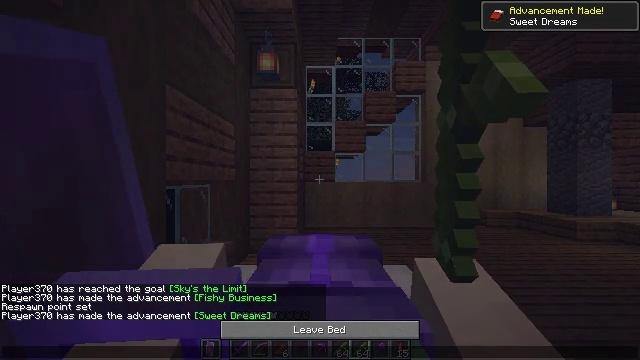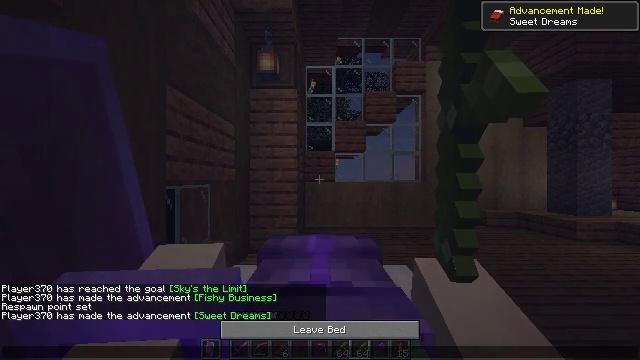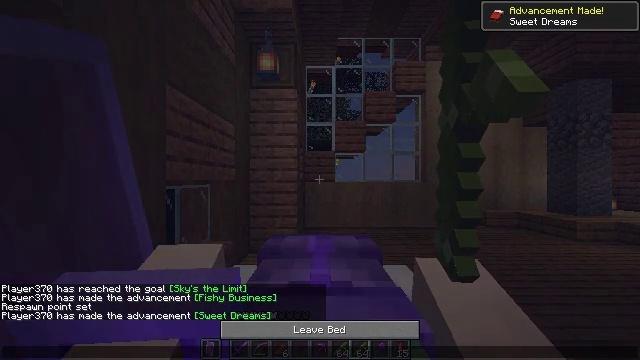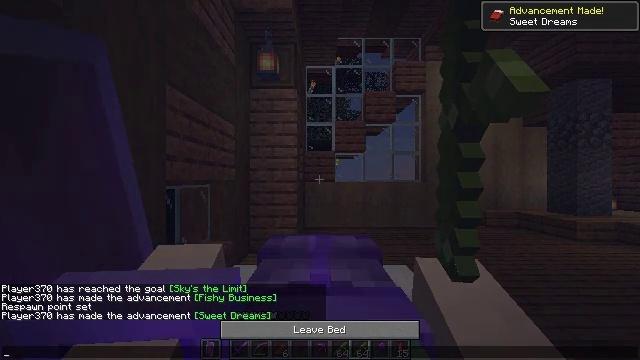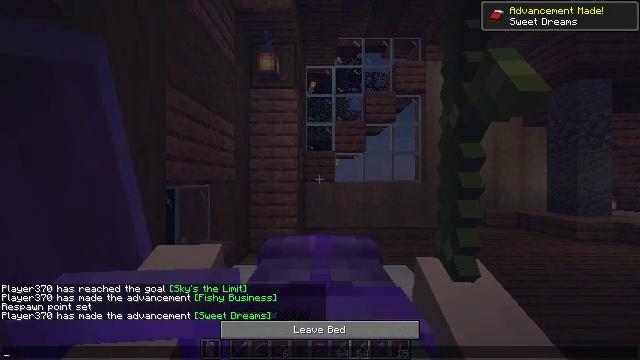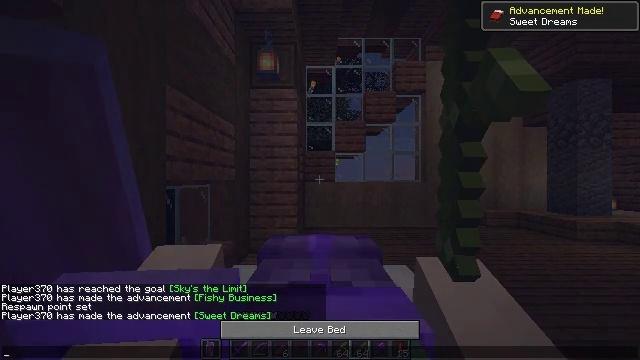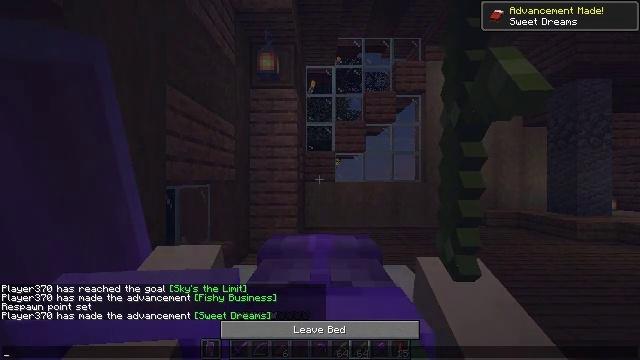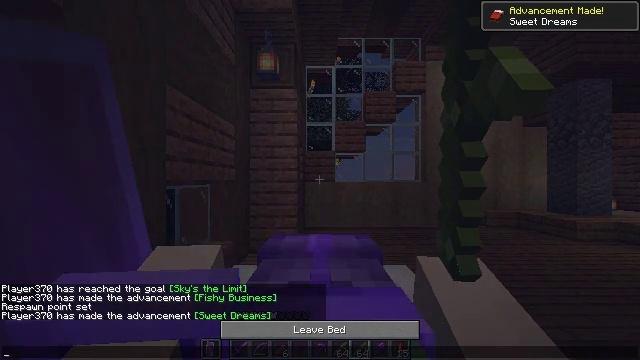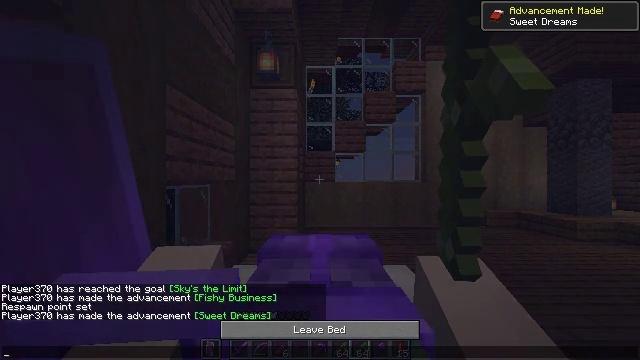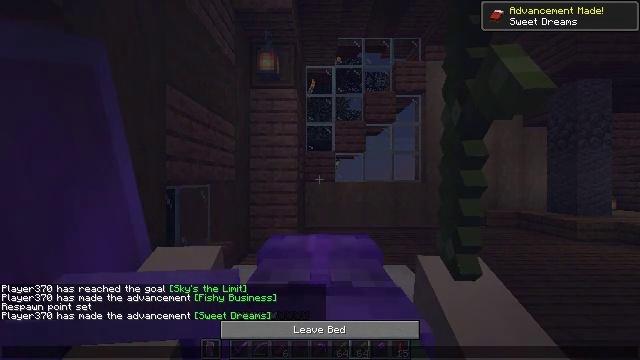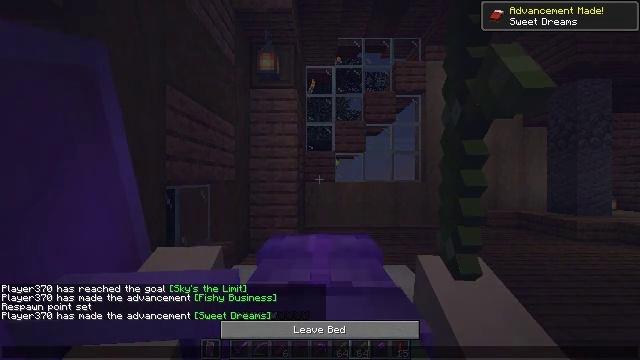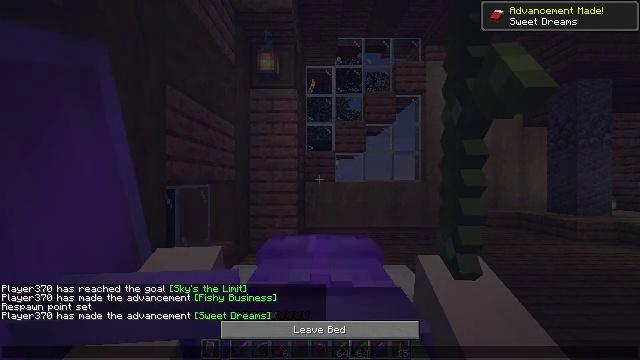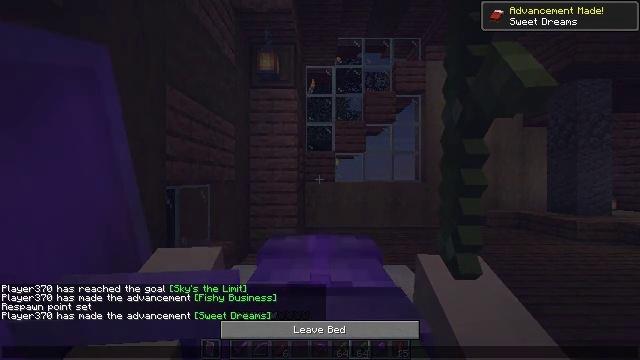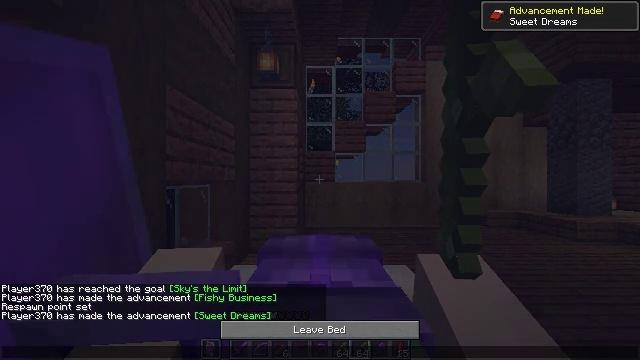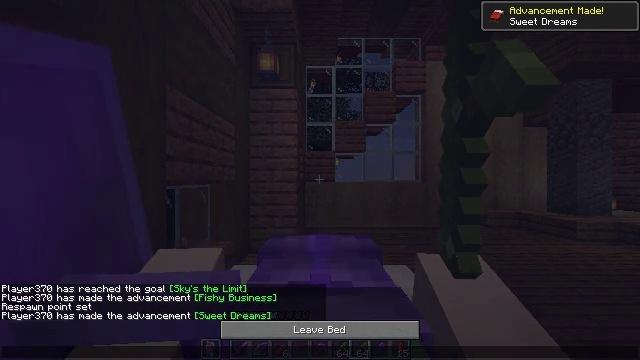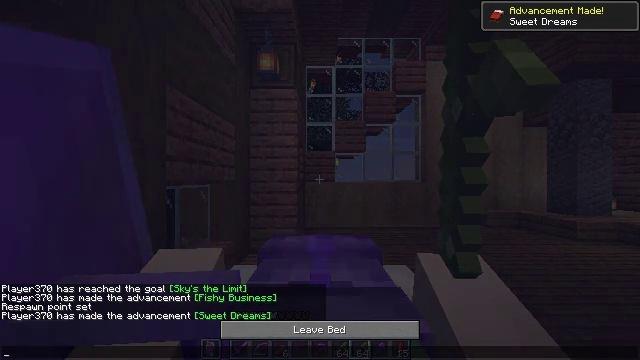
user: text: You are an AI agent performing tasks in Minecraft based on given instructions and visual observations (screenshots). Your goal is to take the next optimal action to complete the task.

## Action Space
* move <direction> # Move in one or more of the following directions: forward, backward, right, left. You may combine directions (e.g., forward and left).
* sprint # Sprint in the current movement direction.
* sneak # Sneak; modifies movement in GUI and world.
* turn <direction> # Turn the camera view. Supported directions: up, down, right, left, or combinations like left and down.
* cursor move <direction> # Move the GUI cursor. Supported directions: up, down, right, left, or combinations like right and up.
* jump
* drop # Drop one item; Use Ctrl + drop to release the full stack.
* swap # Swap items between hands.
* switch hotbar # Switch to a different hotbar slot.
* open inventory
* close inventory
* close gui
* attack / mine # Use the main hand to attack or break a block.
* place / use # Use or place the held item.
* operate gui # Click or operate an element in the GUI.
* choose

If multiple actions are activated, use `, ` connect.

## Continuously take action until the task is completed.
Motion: motion action
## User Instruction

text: Break the spruce log from the tree.
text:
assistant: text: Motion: no_op
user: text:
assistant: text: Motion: no_op
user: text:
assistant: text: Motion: no_op
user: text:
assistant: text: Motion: no_op
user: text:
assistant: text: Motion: no_op
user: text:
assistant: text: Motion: no_op
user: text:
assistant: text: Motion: no_op
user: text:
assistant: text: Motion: no_op
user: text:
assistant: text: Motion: no_op
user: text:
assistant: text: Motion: no_op
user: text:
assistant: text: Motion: no_op
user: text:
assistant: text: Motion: no_op
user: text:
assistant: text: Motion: no_op
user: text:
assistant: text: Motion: no_op
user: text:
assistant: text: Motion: no_op
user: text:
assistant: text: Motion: no_op
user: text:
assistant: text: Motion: no_op
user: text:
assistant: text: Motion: no_op
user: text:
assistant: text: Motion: no_op
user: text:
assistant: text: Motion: no_op
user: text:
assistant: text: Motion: no_op
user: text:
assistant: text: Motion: no_op
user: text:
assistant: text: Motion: no_op
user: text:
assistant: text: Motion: no_op
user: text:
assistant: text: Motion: no_op
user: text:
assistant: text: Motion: no_op
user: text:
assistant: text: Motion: no_op
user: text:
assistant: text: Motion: no_op
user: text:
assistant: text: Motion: no_op
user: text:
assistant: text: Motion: no_op